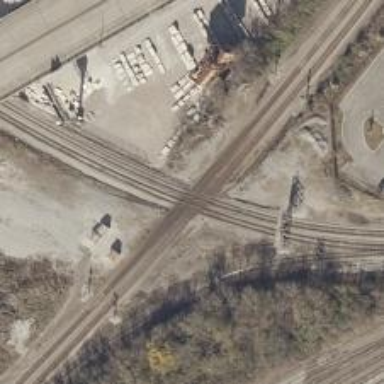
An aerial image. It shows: Railway siding with rails.